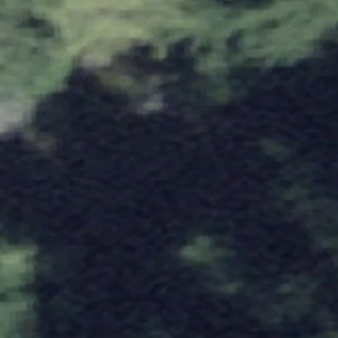
Label: other